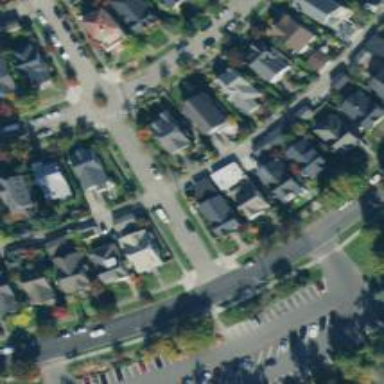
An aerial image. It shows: Residential road with asphalt surface and separate sidewalk.